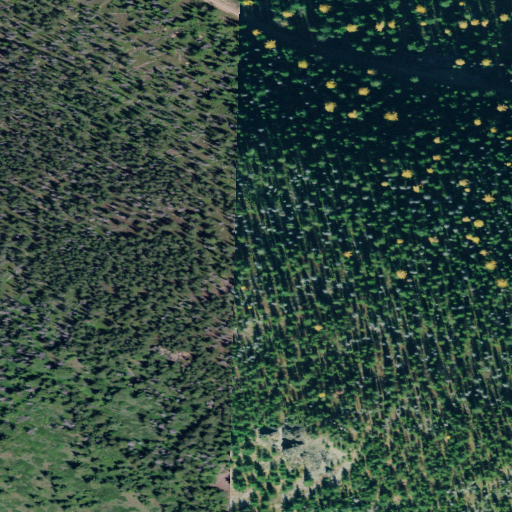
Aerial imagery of mountain in Montana named Lone Cliff containing evergreen forest and shrub